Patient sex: F
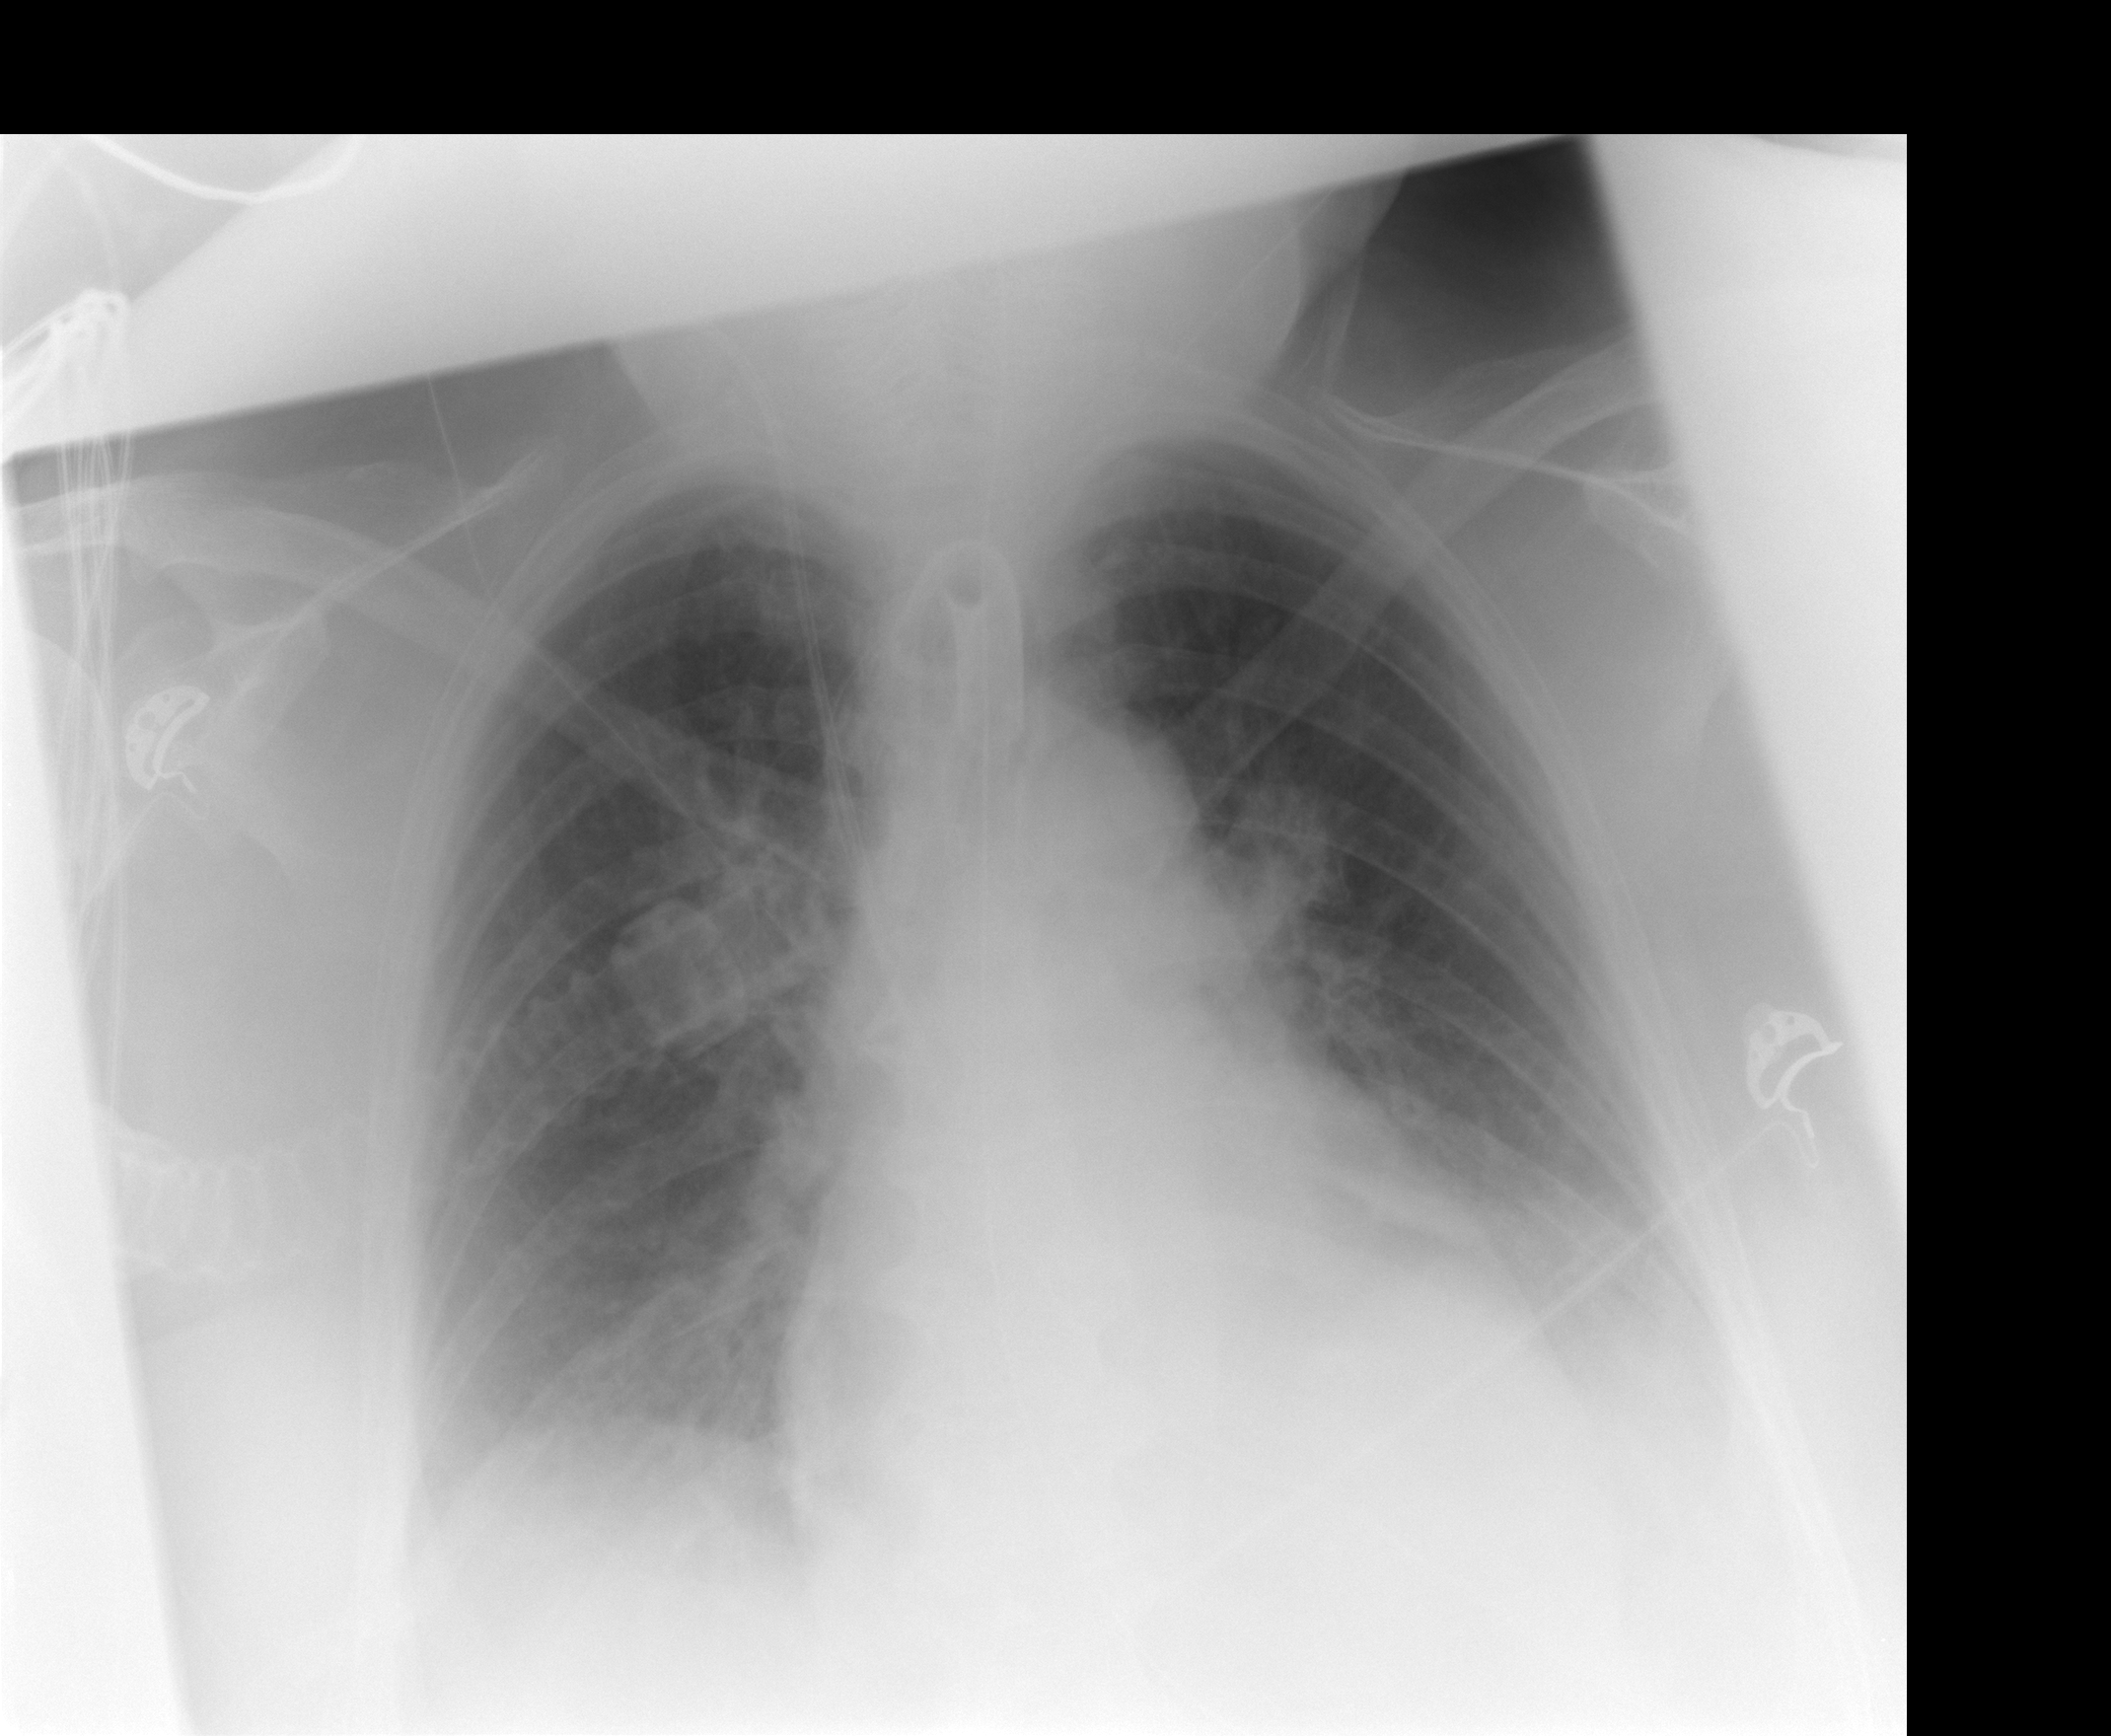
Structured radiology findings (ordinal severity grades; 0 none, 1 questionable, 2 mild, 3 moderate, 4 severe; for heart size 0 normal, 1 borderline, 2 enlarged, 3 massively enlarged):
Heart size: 0
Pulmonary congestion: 0
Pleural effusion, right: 0
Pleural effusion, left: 2
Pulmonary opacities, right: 0
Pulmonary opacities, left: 0
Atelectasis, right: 1
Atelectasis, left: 2